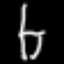
Label: chair